Question: I have a set of data displayed in rows in a table. At the end of each row is a cell that contains a set of actions that can be performed on that row (View, Print, Edit, Delete, etc.)
Currently I have those actions as simple links that are handled by a controller as GET requests, however I need to change them to POST requests in order to meet best practice.
The current HTML produced by my View is this (shortened for clarity):
'''
<table class="table table-hover">
<tr class="row">
<th>Date</th>
<th>Actions</th>
</tr>
<tr class="row">
<td>03/10/2014</td>
<td>
<a href="/Grid/Details?mainid=123">Details</a> |
<a href="/Grid/Print?mainid=123">View</a> |
<a href="/Grid/Delete?mainid=123">Delete</a>
</td>
</tr>
'''
When I replace my delete link with a form, hidden field, and a button the button is placed on a 'new line' regardless of the width of the page. The View uses this code:
'''
@using (Html.BeginForm("Delete", "Grid"))
{
@Html.Hidden("MainID", Model.MainID)
<button type="submit" class="btn-link" style="border-width: 0px; padding: 0px;">Delete</button>
}
'''
Which produces this HTML:
'''
<a href="/Grid/Details?mainid=123">Details</a> |
<a href="/Grid/Print?mainid=123">View</a> |
<form action="/Grid/Delete" method="post">
<input id="MainID" name="MainID" type="hidden" value="123" />
<button type="submit" class="btn-link" style="border-width: 0px; padding: 0px;">Delete</button>
'''
Which looks like this:

I tried wrapping the form with a '<div class="form-group">' but that made no difference. Is there a way to make the link styled button stay on the same 'line' as the rest of the links?
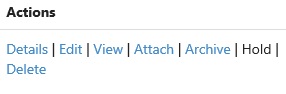
Answer: You need to add 'display: inline' to your form style. 'Forms' are block-level elements.
Note: I don't recommend inline styles, but this fixes your issue:
'''
<a href="/Grid/Details?mainid=123">Details</a> |
<a href="/Grid/Print?mainid=123">View</a> |
<form action="/Grid/Delete" method="post" style="display:inline;">
<input id="MainID" name="MainID" type="hidden" value="123" />
<button type="submit" class="btn-link" style="border-width: 0px; padding: 0px;">Delete</button>
'''
Codepen Example: <URL>